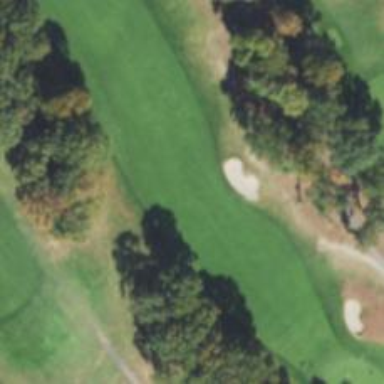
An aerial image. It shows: View of golf hole.